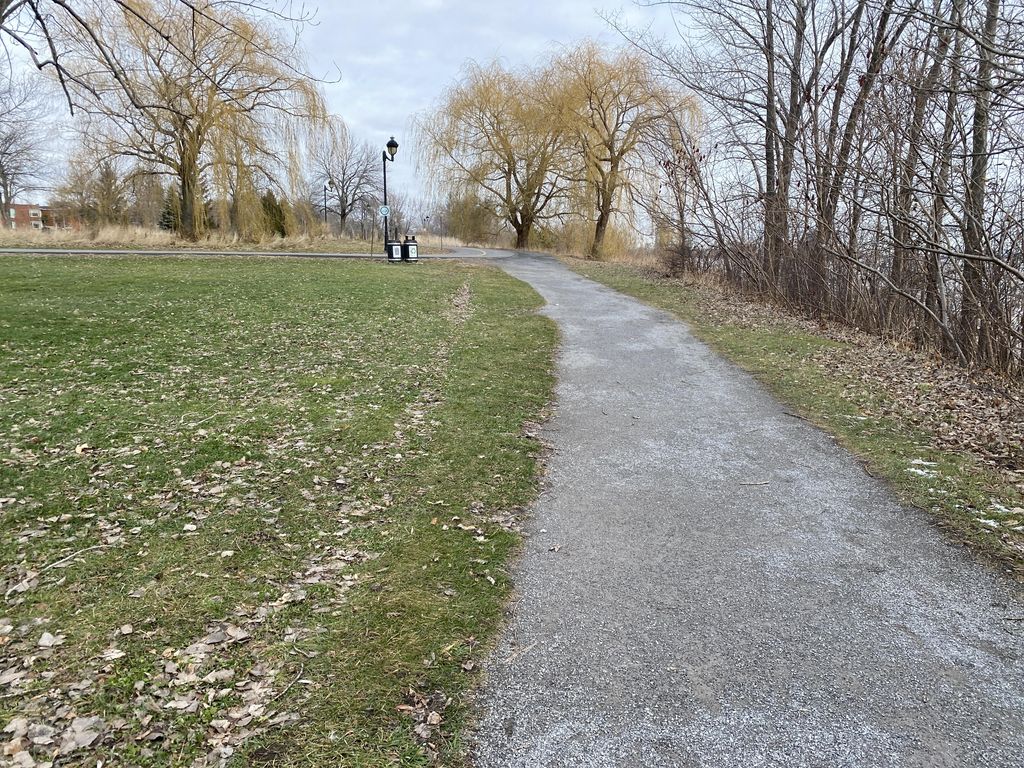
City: montreal